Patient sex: M
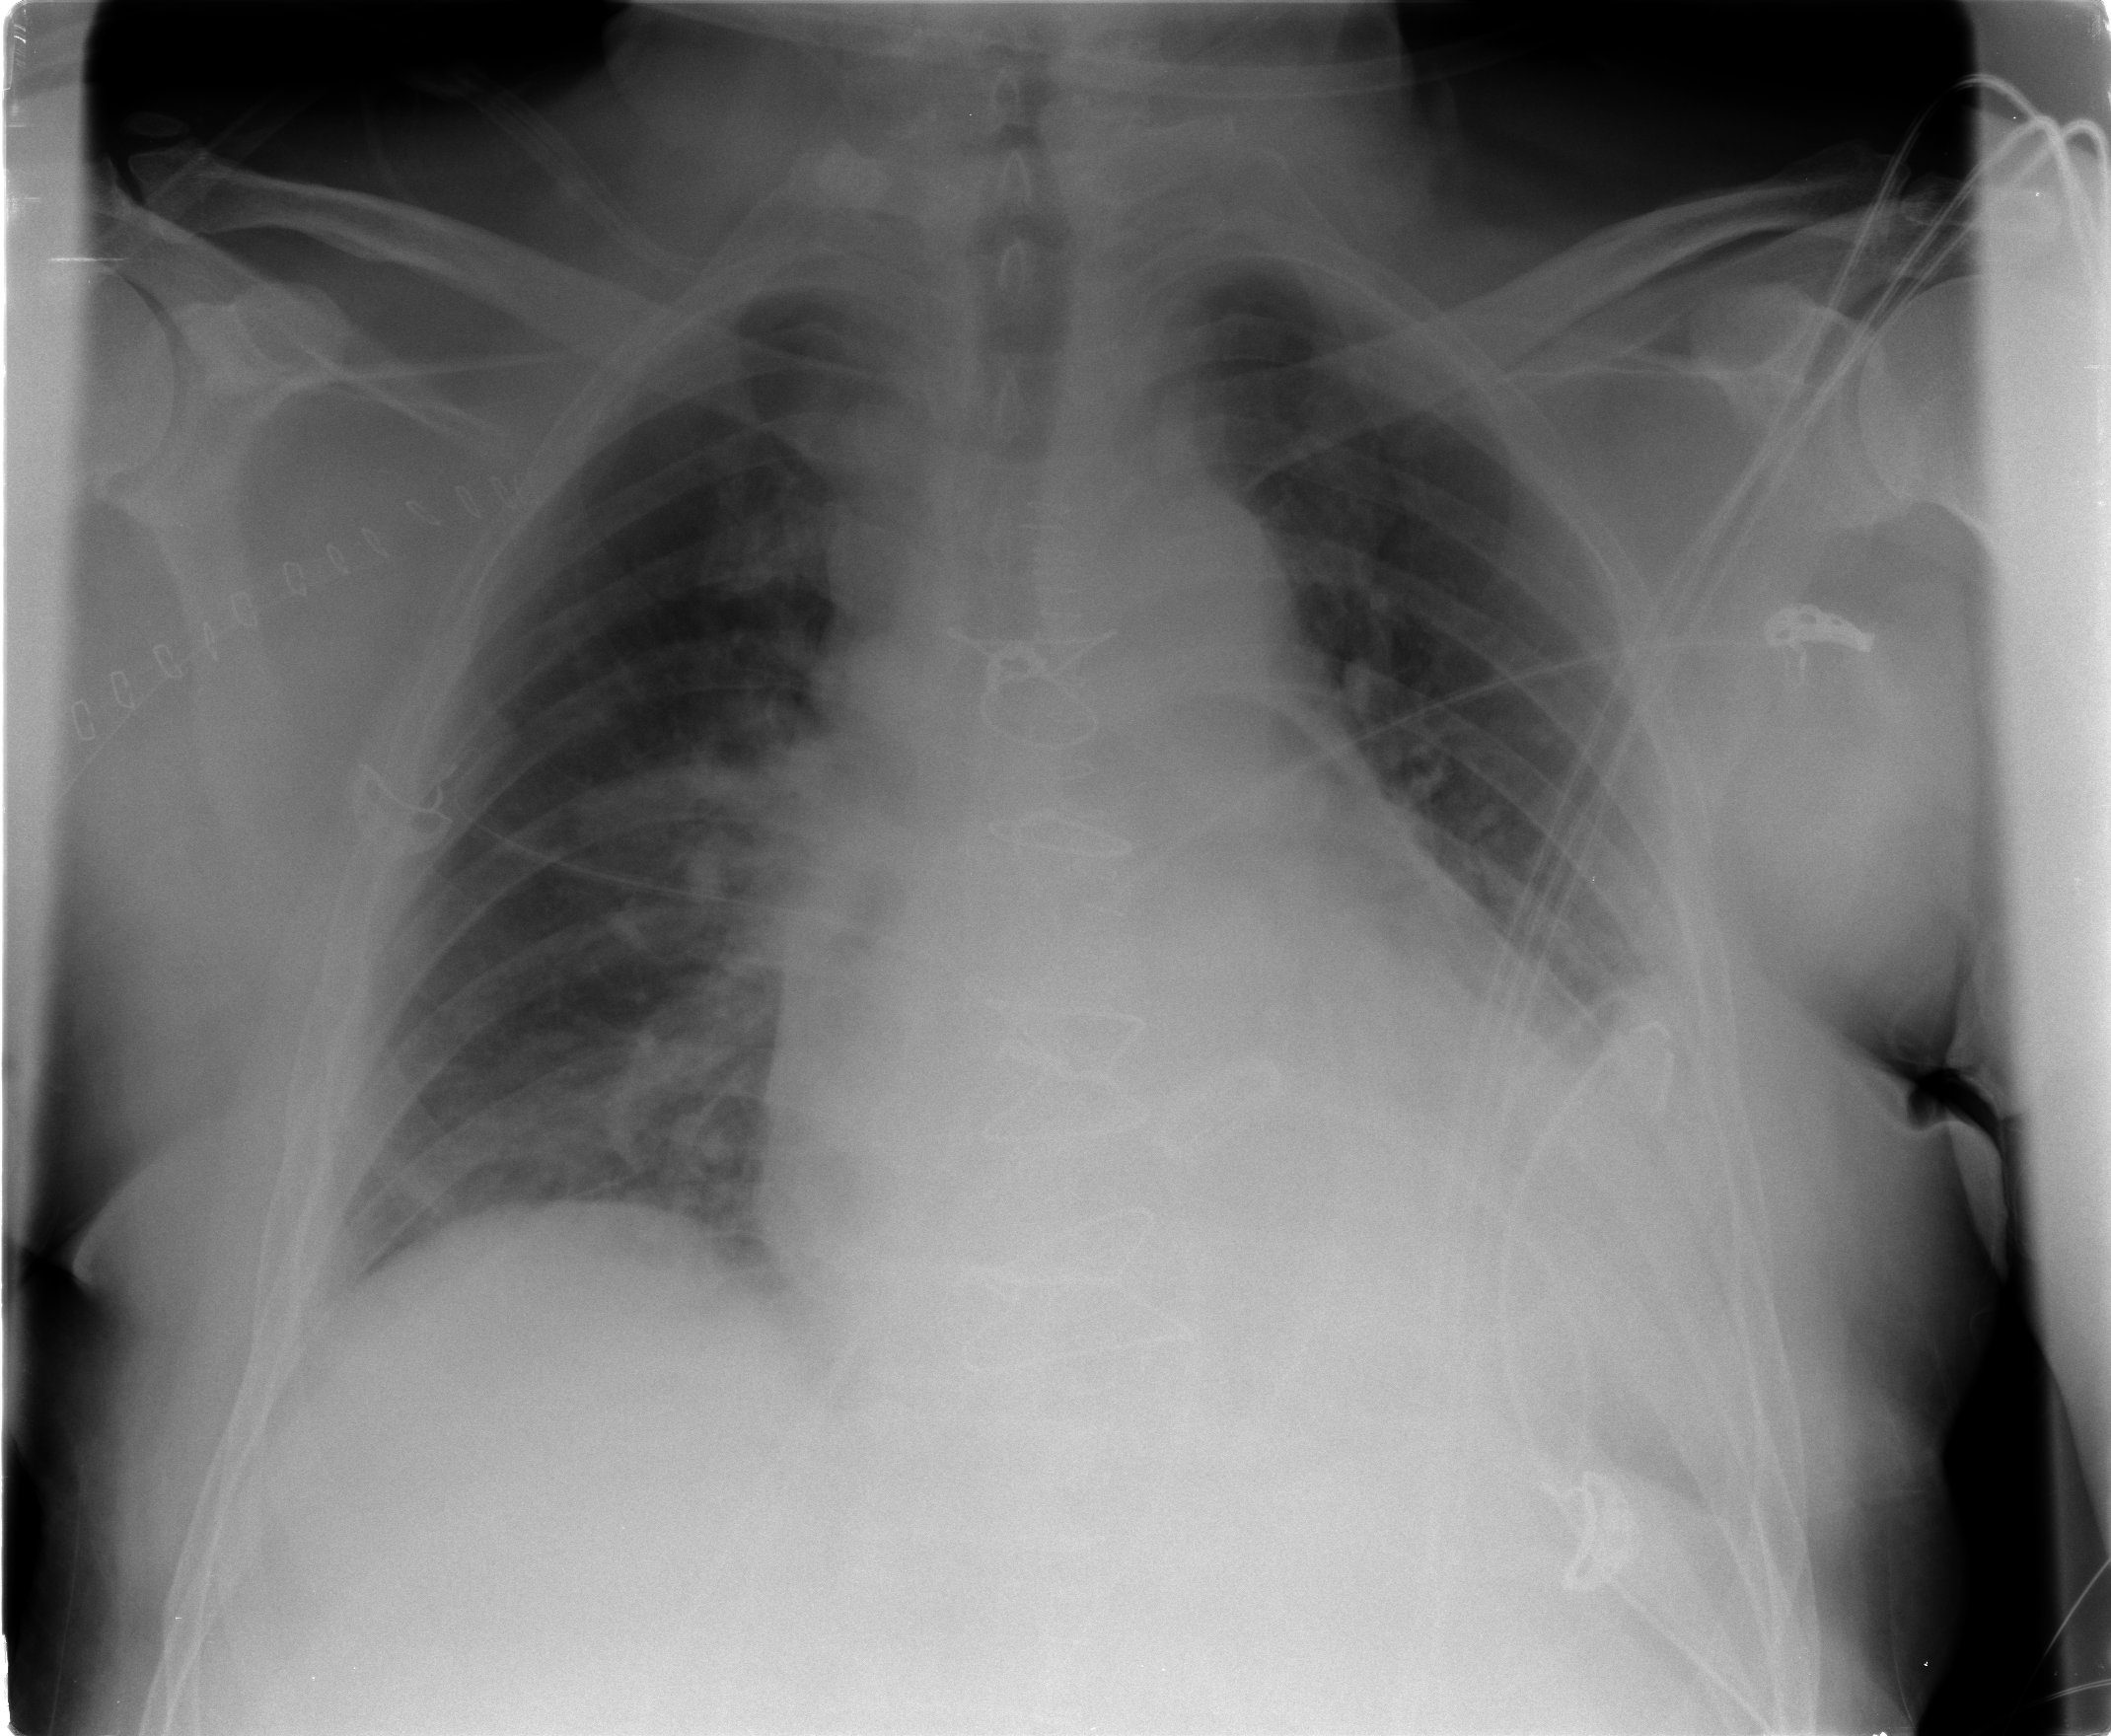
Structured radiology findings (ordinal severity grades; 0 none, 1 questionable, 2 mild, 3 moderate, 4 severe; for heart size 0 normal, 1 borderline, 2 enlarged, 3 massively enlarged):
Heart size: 2
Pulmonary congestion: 2
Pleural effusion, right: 0
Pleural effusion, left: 2
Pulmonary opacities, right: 1
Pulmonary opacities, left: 1
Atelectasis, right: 2
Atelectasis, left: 2